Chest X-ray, PA view. Patient: 49 years old, sex M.
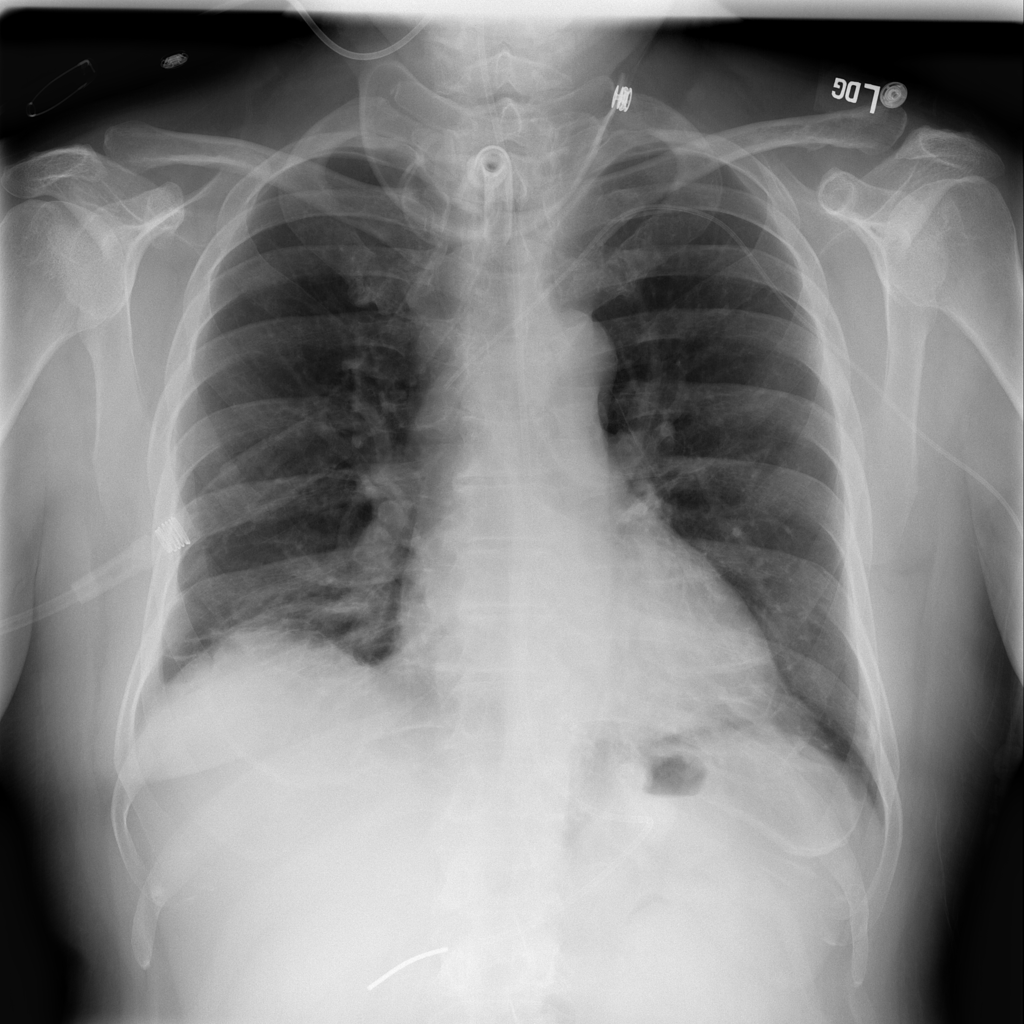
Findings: Atelectasis, Effusion, Infiltration